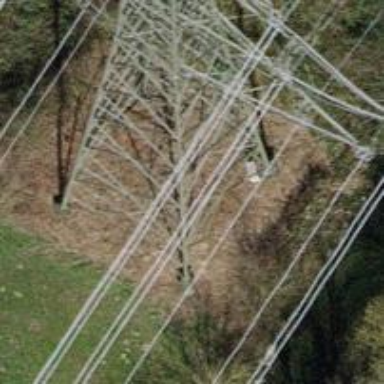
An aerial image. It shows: Towering power structure.